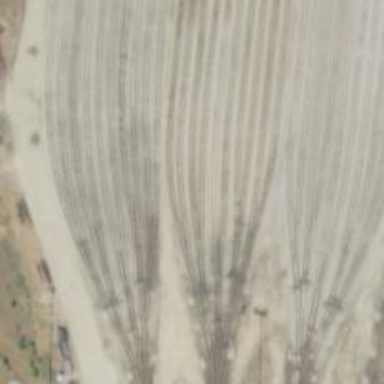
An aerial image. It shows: Abandoned railway yard is depicted.